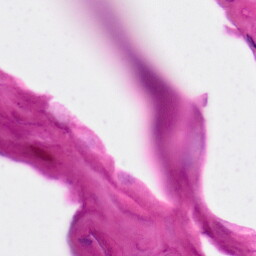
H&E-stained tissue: Skin